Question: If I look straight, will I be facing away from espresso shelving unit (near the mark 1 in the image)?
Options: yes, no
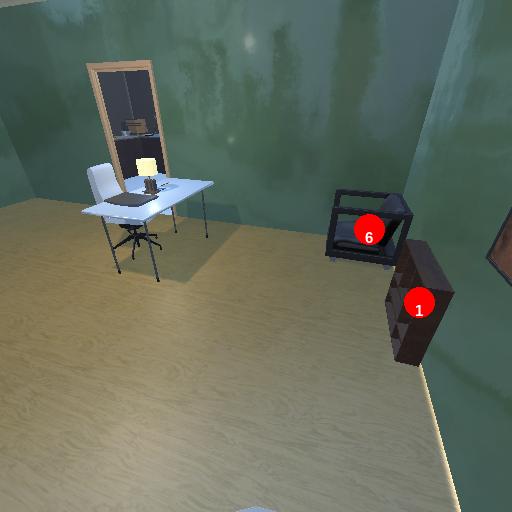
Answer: yes